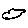
Label: cloud